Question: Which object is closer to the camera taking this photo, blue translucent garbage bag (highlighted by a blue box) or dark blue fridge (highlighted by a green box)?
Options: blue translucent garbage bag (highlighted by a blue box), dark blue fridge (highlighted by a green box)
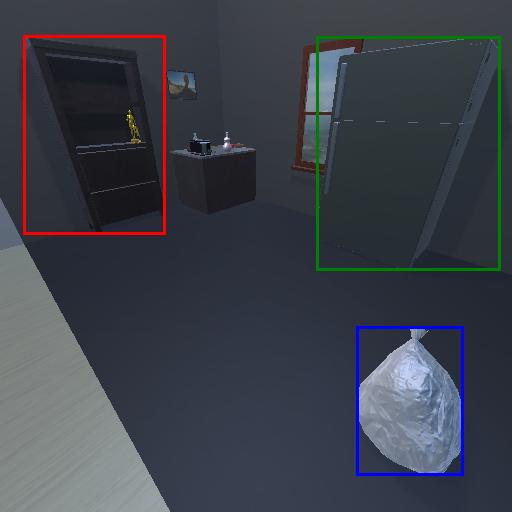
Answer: blue translucent garbage bag (highlighted by a blue box)